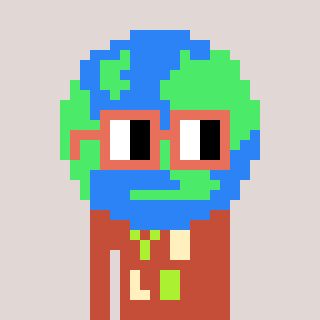
a pixel art character with square orange glasses, a earth-shaped head and a rust-colored body on a warm background